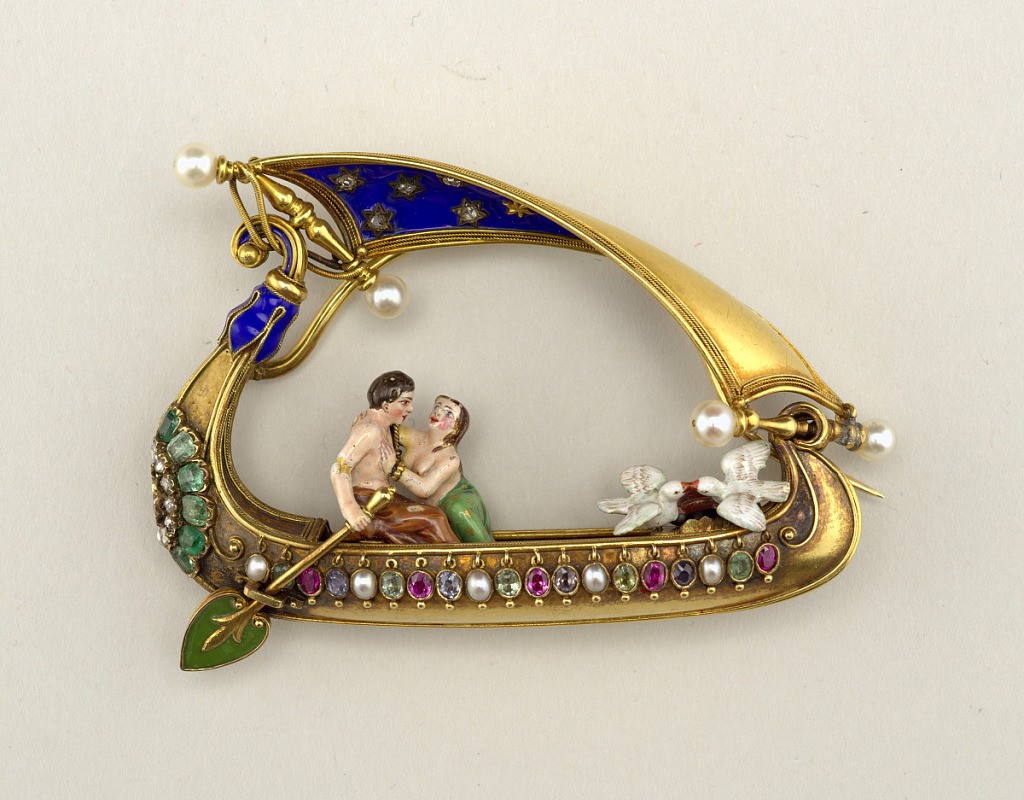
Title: Lovers in a Boat
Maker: Carlo Giuliano, Italian, 1831 - 1895
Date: ca. 1880
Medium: Gold, enamel, diamonds, sapphires, emeralds, rubies, pearls
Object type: Brooch
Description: Gold and enamel jeweled brooch in the Renaissance style in the form of a ship with two lovers in stern and two doves in the prow; with four button pearls, five half-pearls, six rubies, eleven emeralds, four sapphires, eleven rose diamonds.